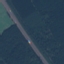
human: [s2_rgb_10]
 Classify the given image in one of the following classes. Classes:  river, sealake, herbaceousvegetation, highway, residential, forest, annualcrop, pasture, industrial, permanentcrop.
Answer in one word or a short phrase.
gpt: Highway